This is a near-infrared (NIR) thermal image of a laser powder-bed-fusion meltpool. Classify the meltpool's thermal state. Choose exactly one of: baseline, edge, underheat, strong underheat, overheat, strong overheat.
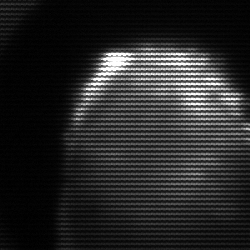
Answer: edge